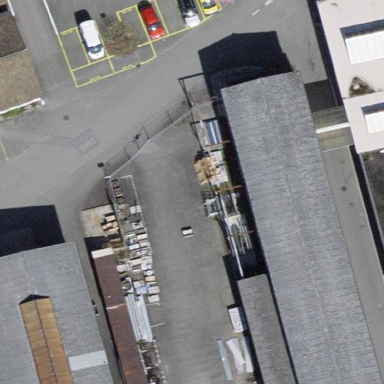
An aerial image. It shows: Industrial building with flat roof.